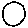
Label: circle